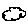
Label: cloud